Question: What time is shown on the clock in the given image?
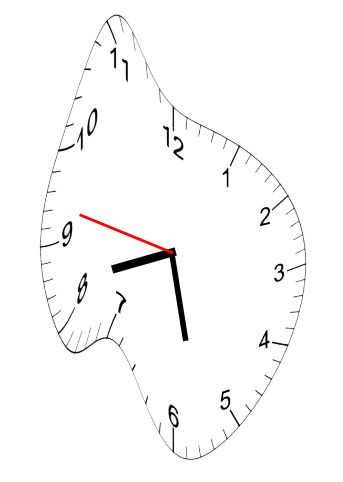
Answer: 08:27:47